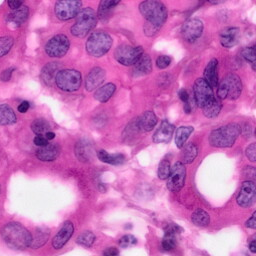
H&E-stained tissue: Pancreatic